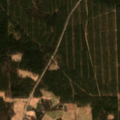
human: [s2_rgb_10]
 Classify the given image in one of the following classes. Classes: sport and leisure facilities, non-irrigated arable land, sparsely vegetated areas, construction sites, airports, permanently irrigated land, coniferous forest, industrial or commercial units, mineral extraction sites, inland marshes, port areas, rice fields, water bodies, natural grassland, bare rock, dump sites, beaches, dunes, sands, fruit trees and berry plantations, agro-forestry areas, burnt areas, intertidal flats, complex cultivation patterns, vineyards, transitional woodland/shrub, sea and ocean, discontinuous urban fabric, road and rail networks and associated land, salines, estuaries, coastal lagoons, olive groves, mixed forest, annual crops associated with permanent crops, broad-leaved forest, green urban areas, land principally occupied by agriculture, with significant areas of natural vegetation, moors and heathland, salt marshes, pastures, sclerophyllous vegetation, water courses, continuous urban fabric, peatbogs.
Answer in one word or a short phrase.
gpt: pastures, coniferous forest, mixed forest